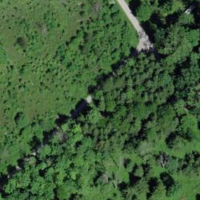
EUNIS habitat code: 43
Species observed at this site:
Campanula trachelium